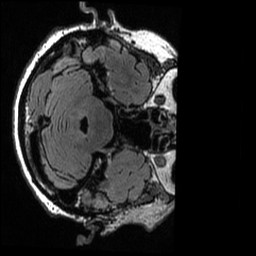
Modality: T2w
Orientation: axial
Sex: female
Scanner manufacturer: ge
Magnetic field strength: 3 T
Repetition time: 6 s
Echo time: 0.1256 s